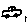
Label: car